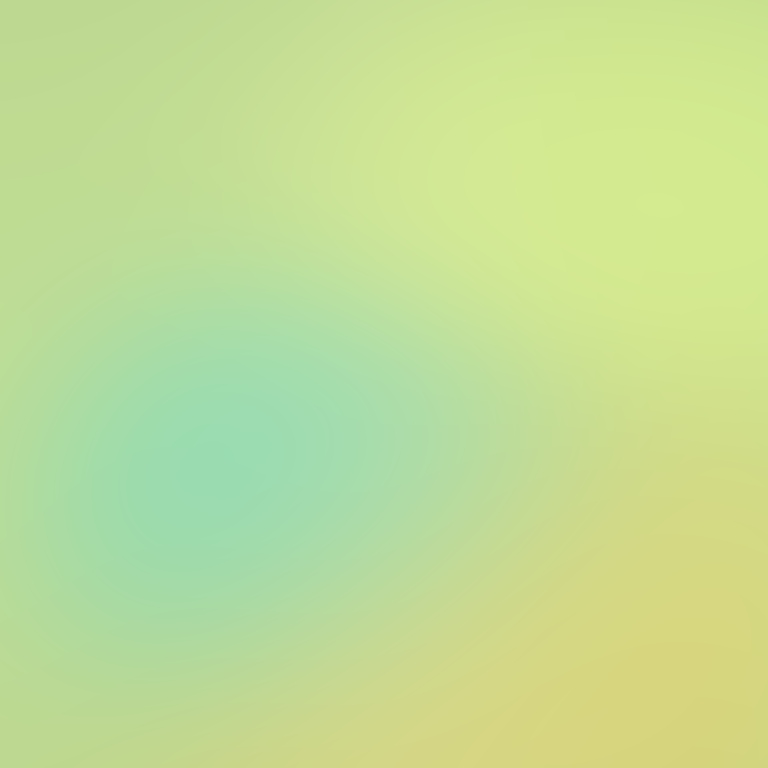
Abstract light effect, smooth gradient from soft yellow to gentle teal, calm atmosphere, diffuse light, no room, no furniture, no objects.